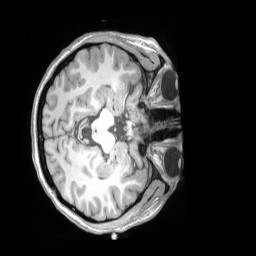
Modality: T1w
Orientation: axial
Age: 23
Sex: female
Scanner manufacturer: siemens
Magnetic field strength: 3 T
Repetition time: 2.53 s
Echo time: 0.00164 s